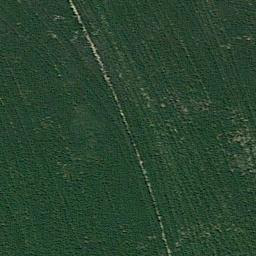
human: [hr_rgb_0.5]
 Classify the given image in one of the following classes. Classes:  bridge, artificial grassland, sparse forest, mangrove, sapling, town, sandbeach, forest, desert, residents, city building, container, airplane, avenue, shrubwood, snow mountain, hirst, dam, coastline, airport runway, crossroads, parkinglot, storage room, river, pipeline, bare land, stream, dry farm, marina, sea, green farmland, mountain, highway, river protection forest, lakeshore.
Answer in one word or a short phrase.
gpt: artificial grassland